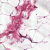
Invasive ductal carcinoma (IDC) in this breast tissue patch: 0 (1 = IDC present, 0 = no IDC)